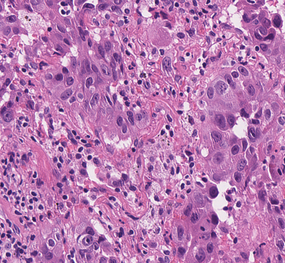
Tumor epithelial tissue: yes
Tumor-associated stroma tissue: yes
Normal tissue: no